Question: I am trying to create a database that will store a table of Devices and a Table of actions. Each device will be associated with multiple actions. There will be a lot of overlap between actions. For example, both an iPhone and Android phone would have basic actions such as "Shake", "Swipe", etc. To avoid creating many duplicate actions, I was planning to introduce a third table that maps Devices to Actions via their IDs. The whole setup would look something like this:

Is this the best way to do it? Or is it more efficient to just duplicate the actions? Any suggestions of other ways to do it?
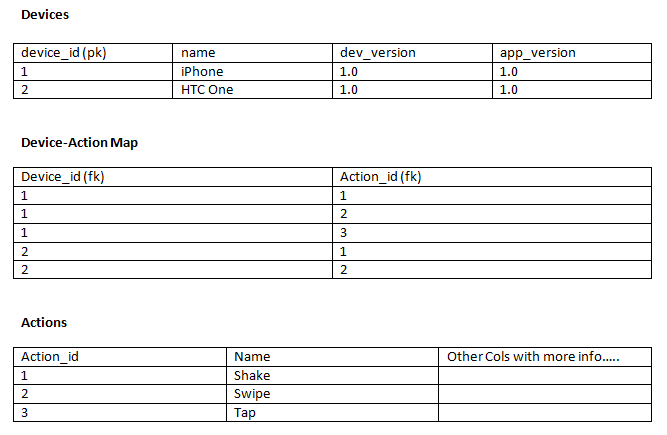
Answer: It depends on the rest of the data.
If the "Shake" row for the iPhone will be different than the "Shake" row for Android (when looking at the rest of the data), then you might as well use a foreign key fro your Actions table directly to your devices table and skip the mapping table.
But if your Actions and devices truly will be many-to-many, then your current schema makes sense.